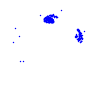
Particle: electron